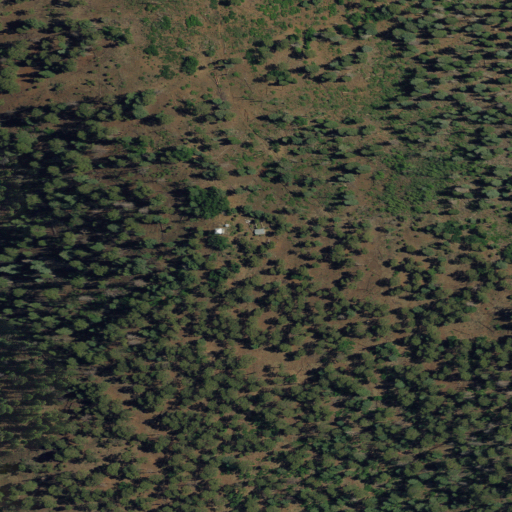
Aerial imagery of mountain in New Mexico named Black Mountain containing evergreen forest and open development